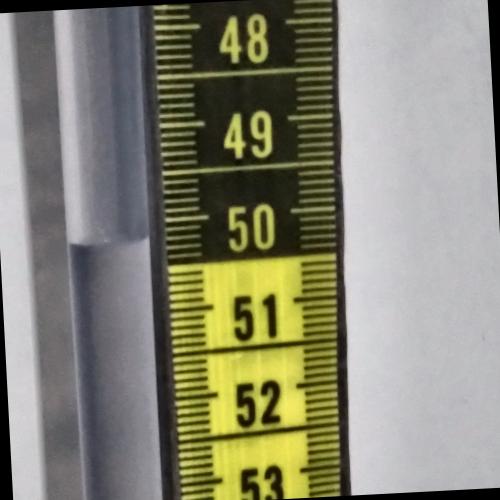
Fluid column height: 50.2 cm